Question: Find the minimum number of moves required to get from the Tower of Hanoi state described in the figure to the completed state
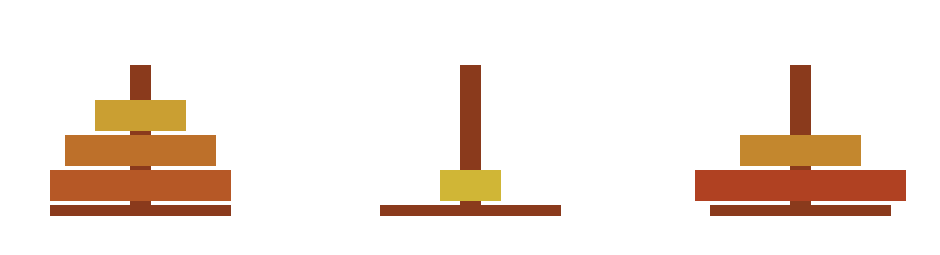
Answer: 26